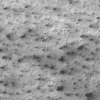
Label: not_dusty